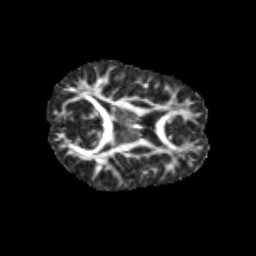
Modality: FA
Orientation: axial
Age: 13
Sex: male
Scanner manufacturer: siemens
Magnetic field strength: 3 T
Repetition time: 3.8 s
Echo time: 0.07 s